Question: The following image shows proper alignment for the mblDomButtonWhitePlus icon for the xe:toolBarButton on the left, but not so good on the right in the xe:djxmHeading.

Here is the source for the Page Heading control:
'''
<xe:djxmHeading id="djxmHeading1" label="appPage1">
<xe:toolBarButton id="toolBarButton3" moveTo="appPage2">
<xe:this.dojoAttributes>
<xp:dojoAttribute name="icon" value="mblDomButtonWhitePlus">
</xp:dojoAttribute>
</xe:this.dojoAttributes>
</xe:toolBarButton>
<xp:this.facets>
<xe:toolBarButton id="toolBarButton4" moveTo="appPage3"
xp:key="actionFacet">
<xe:this.dojoAttributes>
<xp:dojoAttribute name="icon" value="mblDomButtonWhitePlus">
</xp:dojoAttribute>
</xe:this.dojoAttributes>
</xe:toolBarButton>
</xp:this.facets>
</xe:djxmHeading>
'''
Any ideas on how to correct the icon alignment for the xe:toolBarButton in the actionFacet of the Page Heading?
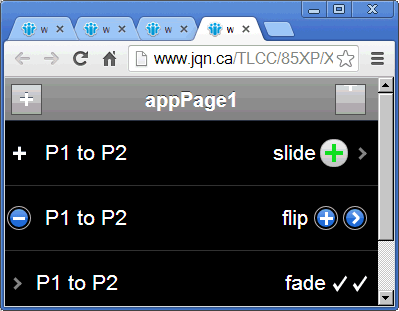
Answer: override will drop the plus sign in place... you may need to change pixels value based on how your div's are positioned (relative for example).